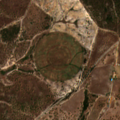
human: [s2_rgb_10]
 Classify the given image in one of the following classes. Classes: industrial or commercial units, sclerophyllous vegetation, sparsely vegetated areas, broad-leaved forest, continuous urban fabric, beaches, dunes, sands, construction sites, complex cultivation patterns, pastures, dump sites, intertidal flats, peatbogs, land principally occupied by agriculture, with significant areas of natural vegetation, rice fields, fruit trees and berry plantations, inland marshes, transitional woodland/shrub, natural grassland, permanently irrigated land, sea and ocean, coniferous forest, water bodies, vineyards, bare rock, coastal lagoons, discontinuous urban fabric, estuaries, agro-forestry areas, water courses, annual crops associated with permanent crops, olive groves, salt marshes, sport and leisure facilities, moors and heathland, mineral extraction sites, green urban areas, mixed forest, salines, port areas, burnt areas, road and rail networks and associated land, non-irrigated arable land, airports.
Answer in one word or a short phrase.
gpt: permanently irrigated land, olive groves, agro-forestry areas, broad-leaved forest